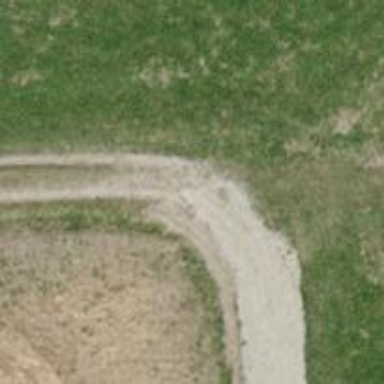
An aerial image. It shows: Gravel track with grade3 tracktype.